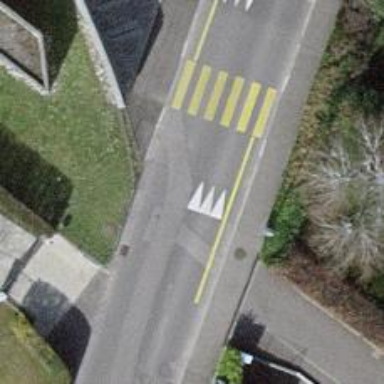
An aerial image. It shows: Traffic hump for calming the traffic.